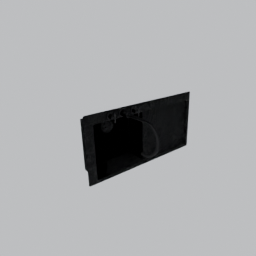
Label: appliances